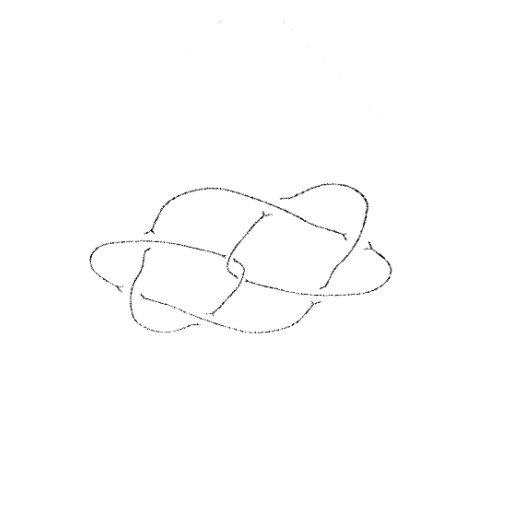
Crossing number: 8